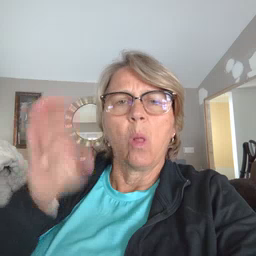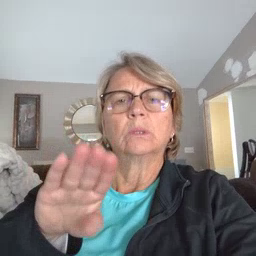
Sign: close